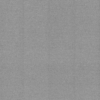
Label: dusty